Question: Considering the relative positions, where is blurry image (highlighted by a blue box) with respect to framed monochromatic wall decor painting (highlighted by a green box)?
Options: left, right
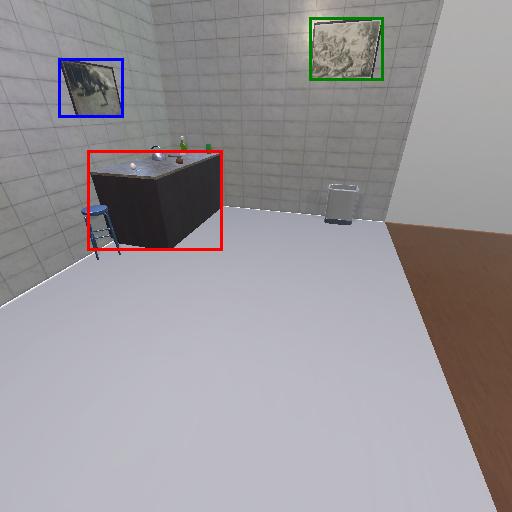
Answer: left